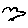
Label: bird